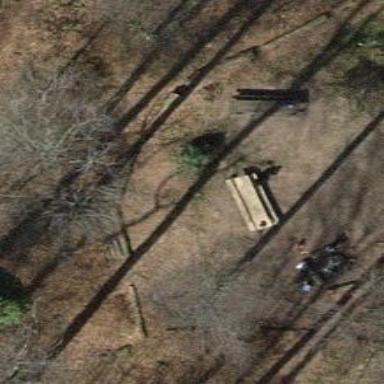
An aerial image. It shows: Picnic table located in leisure land area.